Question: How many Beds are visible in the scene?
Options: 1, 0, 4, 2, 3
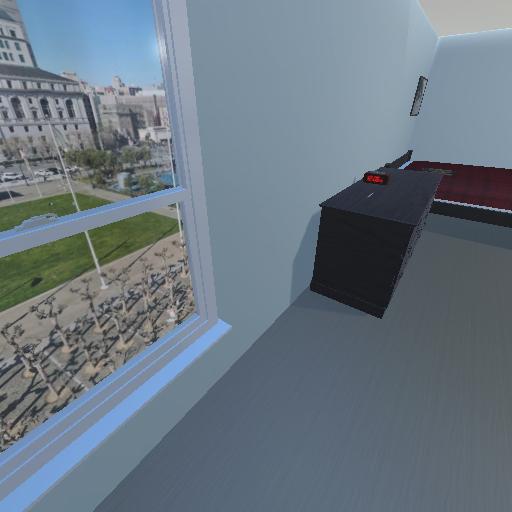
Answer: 1